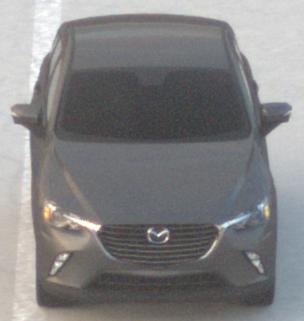
Make: Mazda
Model: CX-3 SKYACTIV-G 120
Detailed model: CX-3 (DK)
Model produced from: 2015/06
Model produced until: 2018/06
Doors: 5
Color: gray
Road condition: dry road
Daytime: sunrise or sunset
Contrast: medium contrast